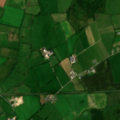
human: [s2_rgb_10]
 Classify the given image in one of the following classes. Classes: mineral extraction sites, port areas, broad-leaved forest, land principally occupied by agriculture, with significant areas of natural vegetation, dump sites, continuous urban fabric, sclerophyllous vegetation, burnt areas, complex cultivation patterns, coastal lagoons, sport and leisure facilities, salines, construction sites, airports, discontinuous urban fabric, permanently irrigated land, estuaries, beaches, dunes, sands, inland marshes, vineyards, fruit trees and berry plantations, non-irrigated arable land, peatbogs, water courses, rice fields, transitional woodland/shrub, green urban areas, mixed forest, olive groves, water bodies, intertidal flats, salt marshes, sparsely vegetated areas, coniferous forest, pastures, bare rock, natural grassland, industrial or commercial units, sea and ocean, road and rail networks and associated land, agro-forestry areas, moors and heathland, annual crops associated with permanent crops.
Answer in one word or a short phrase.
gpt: non-irrigated arable land, pastures, moors and heathland